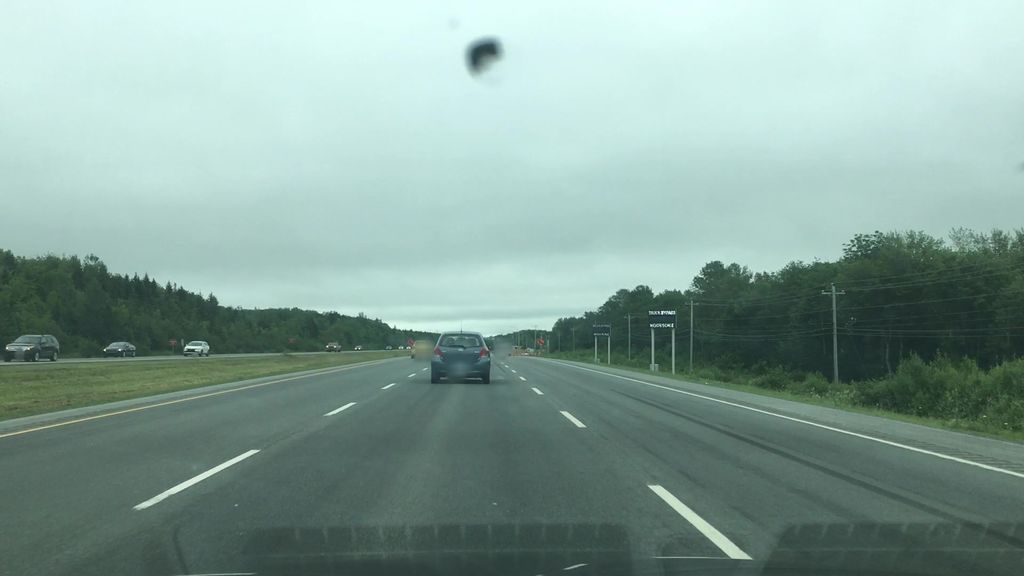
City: halifax